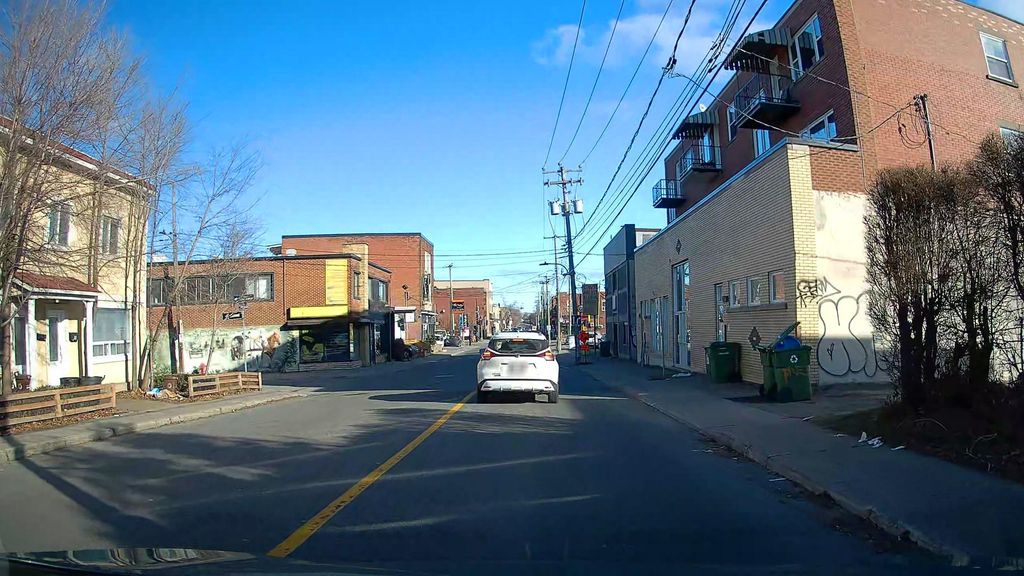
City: montreal